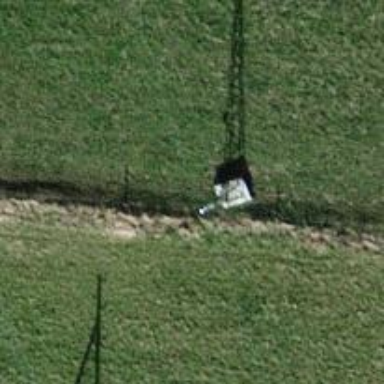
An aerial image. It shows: Power line in the image.